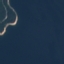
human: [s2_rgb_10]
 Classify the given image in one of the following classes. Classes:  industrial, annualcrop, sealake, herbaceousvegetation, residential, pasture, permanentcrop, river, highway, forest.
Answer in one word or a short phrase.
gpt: SeaLake